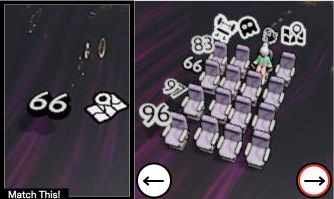
Task: seats
Answer: no